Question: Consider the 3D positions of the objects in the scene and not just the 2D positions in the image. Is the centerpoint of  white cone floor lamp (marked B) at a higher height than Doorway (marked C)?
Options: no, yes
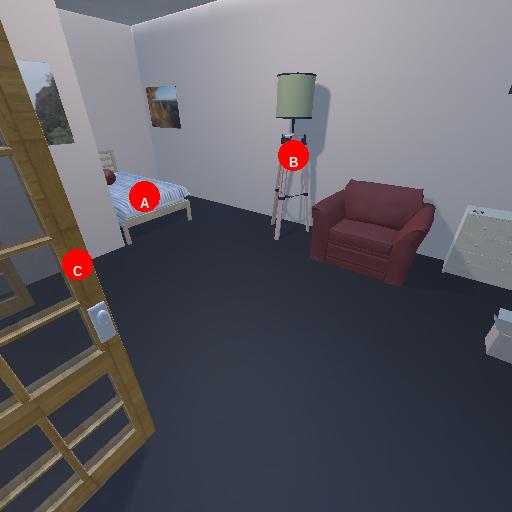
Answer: no